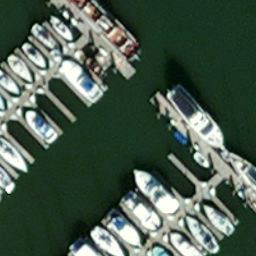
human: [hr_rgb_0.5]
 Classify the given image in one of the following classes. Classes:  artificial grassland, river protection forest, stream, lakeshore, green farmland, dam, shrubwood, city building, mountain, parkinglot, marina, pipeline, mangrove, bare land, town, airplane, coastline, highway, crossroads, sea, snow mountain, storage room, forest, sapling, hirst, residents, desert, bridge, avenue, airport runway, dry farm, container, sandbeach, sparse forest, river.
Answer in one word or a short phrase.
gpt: marina